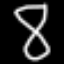
Label: hourglass